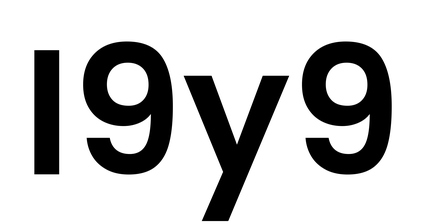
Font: Poppins-SemiBold